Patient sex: M
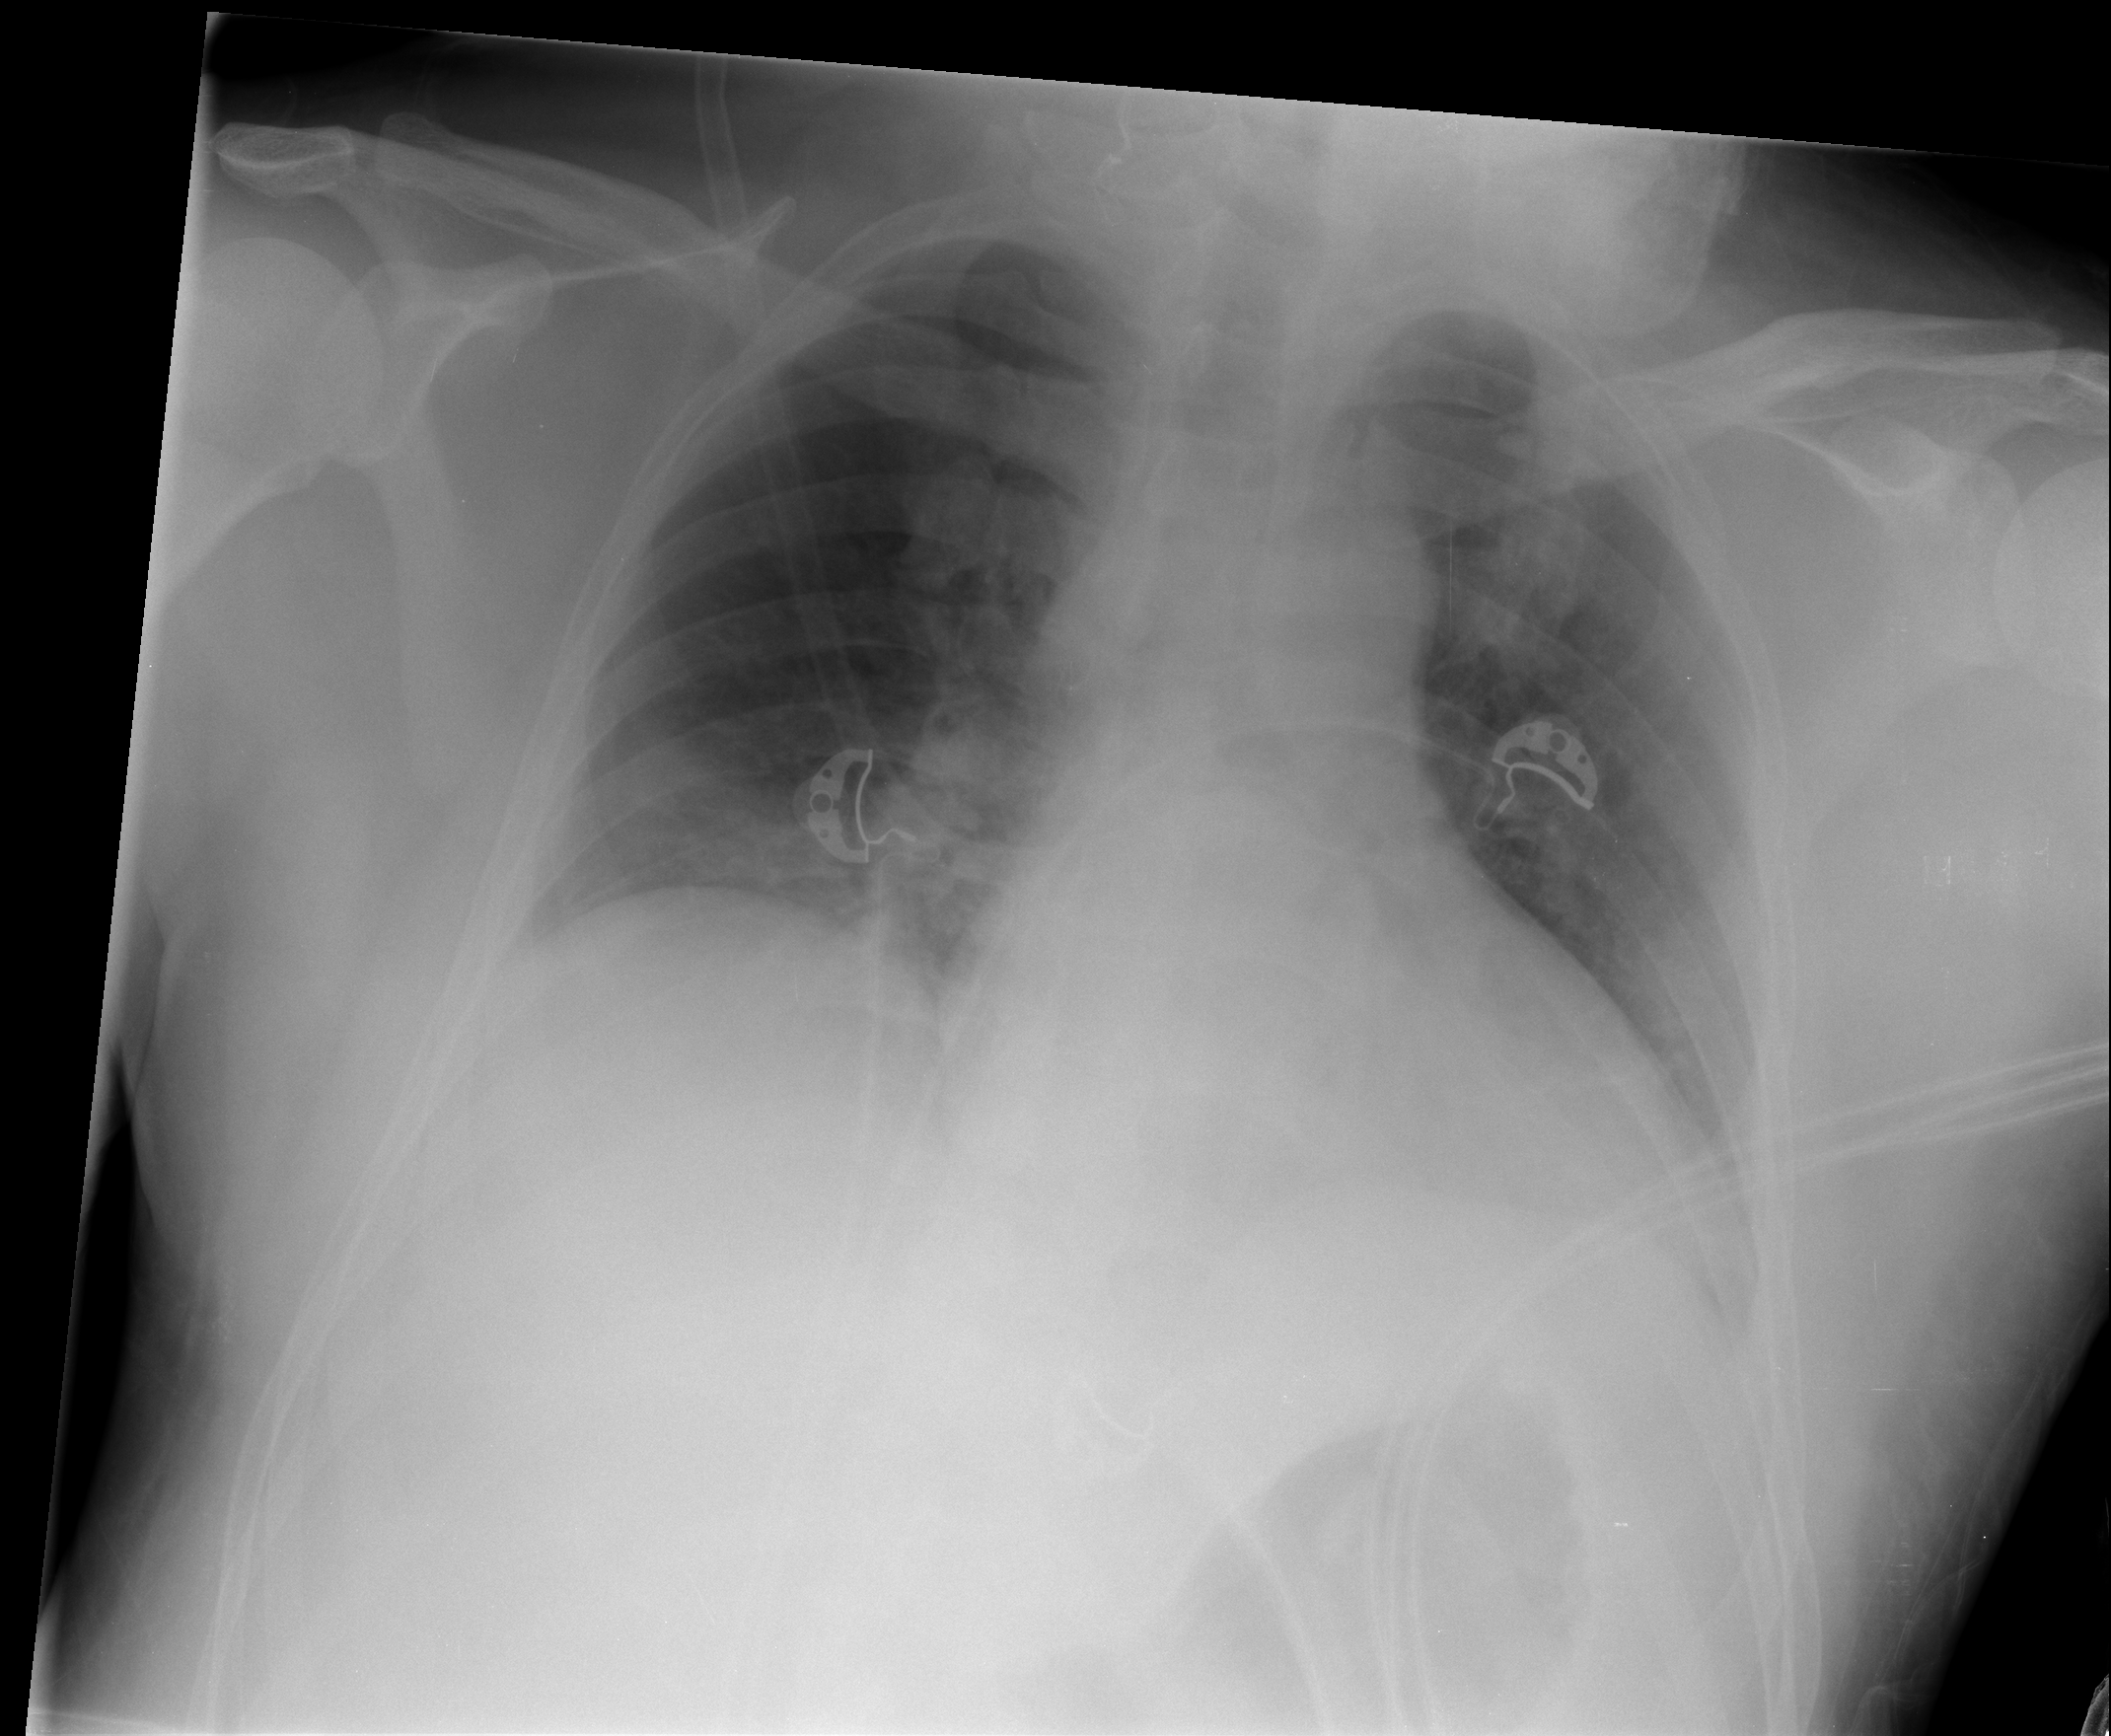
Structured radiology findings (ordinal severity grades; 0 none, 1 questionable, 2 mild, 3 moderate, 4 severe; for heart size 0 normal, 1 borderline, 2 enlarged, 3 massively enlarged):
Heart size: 0
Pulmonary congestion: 0
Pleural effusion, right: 0
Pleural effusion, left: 0
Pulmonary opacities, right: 0
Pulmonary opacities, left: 0
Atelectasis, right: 2
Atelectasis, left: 0